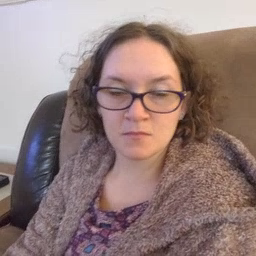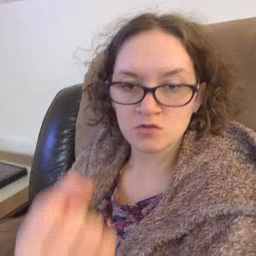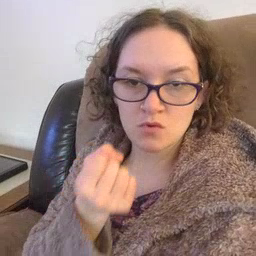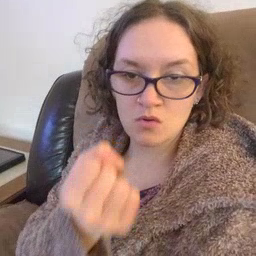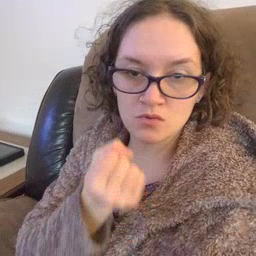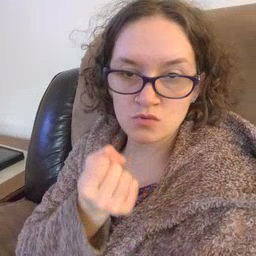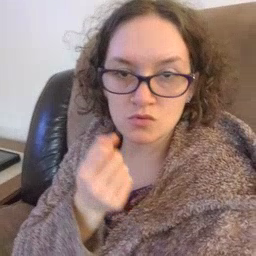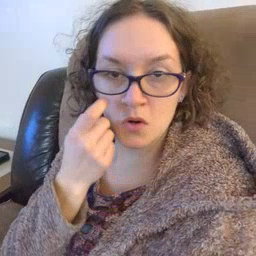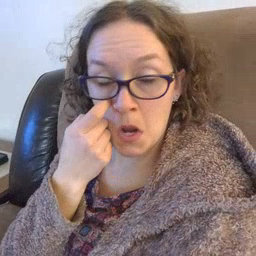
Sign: drawer